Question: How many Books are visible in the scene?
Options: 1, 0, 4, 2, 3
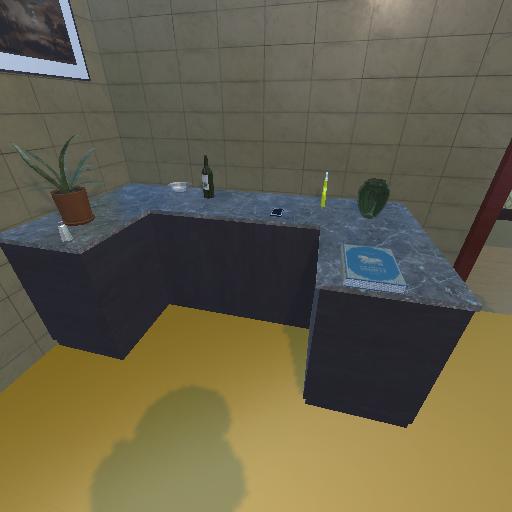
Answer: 1